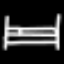
Label: bed